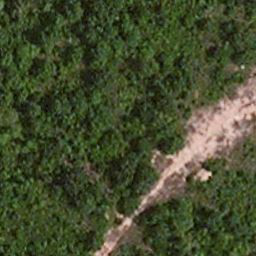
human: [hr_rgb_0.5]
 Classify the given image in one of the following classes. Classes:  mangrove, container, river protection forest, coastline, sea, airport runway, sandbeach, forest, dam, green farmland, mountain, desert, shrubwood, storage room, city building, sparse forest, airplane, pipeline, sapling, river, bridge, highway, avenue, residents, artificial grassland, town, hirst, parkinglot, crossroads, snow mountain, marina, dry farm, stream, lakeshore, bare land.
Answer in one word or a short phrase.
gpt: avenue